Question: I need to read MIDI files in order to do further processing with the notes.
I tried to do so with NAudio like this
'''
MidiFile midi = new MidiFile("Test.mid");
foreach (MidiEvent note in midi.Events[1])
{
Console.Write(note.AbsoluteTime.ToString().PadRight(10));
Console.WriteLine(note.DeltaTime);
}
'''
I was hoping to get the start of the note and the duration, but I get odd values, starting at (why?):

I need every MIDI note and
- - -
How can I get the correct values using NAudio? If you have suggestions for a different library, please feel free to suggest it.
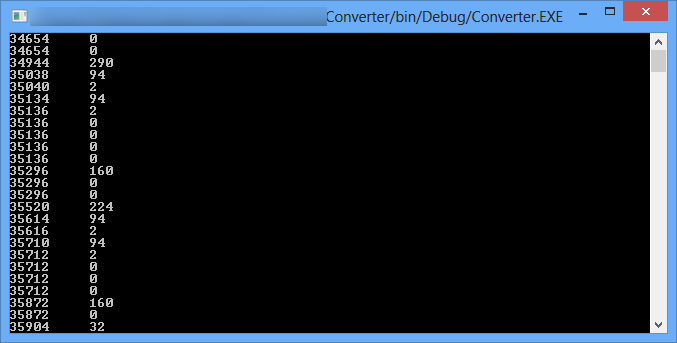
Answer: The midi file spec works with delta-times for each event. So a delta time of 0 means at the same time as the previous event. How much actual time the delta-time represents depends on information in the midi file header.
Here is some info on the inner workings of midi files.
<URL>
Hope it helps.